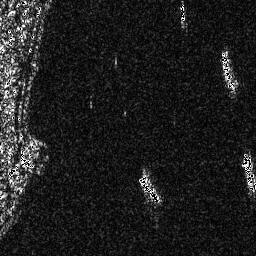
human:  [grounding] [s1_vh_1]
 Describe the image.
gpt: In the satellite image, there is  <ref>1 small ship </ref> <box>[[69, 0, 73, 10, 0]]</box> located at top right,  <ref>1 medium ship </ref> <box>[[85, 18, 92, 35, 0]]</box> located at top right,  <ref>1 medium ship </ref> <box>[[53, 67, 63, 80, 0]]</box> located at bottom,  <ref>1 medium ship </ref> <box>[[94, 58, 99, 75, 0]]</box> located at right.